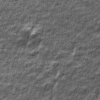
Label: not_dusty